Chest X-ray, AP view. Patient: 35 years old, sex M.
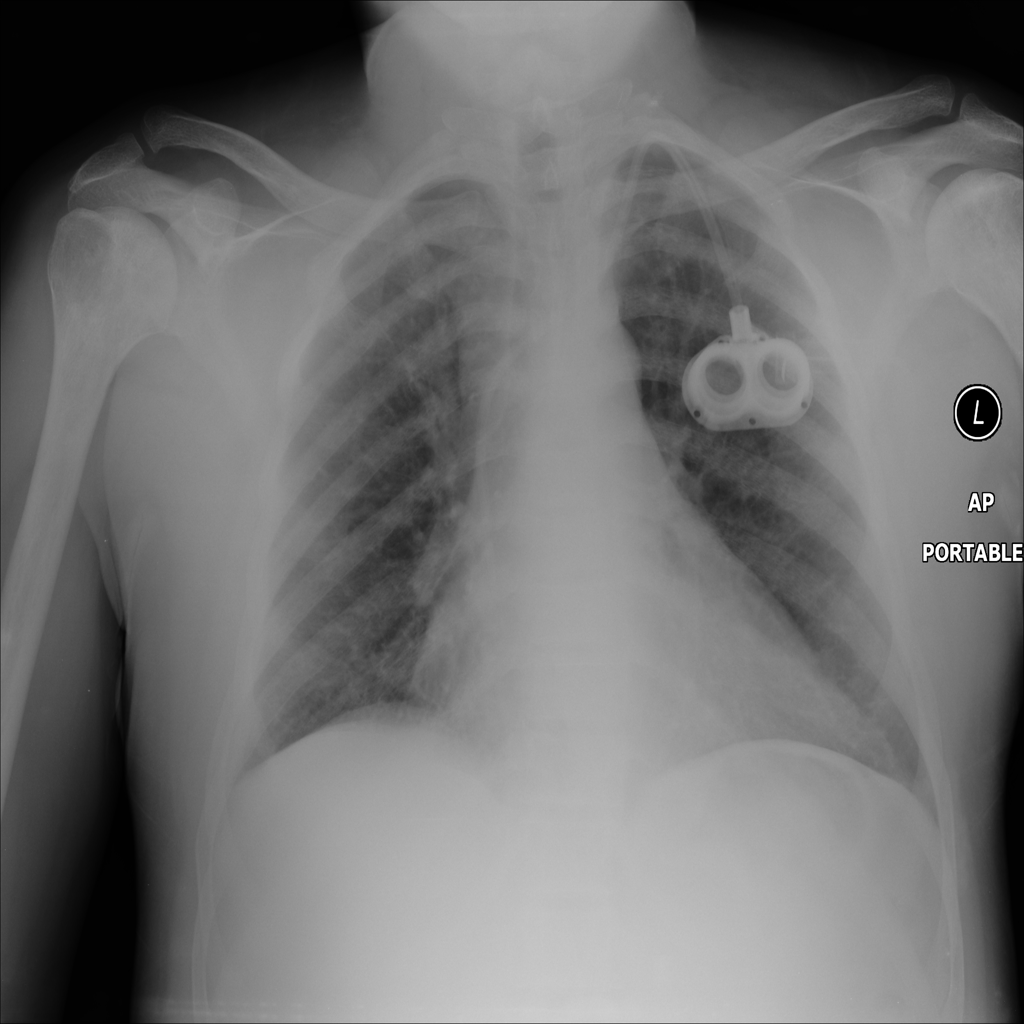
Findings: Cardiomegaly, Effusion